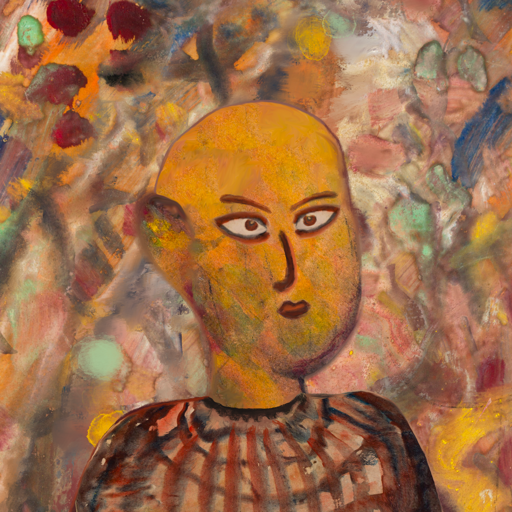
Background: Mother_And_Son_Mother, Head And Neck Side: Gypsy_Mother, Face Side: Roy_Bahadur, Bust: Orphan, Hair Side: Blank, Head Accessory: Blank, Second Necklace: Blank, Necklace: Blank, Baby: Blank